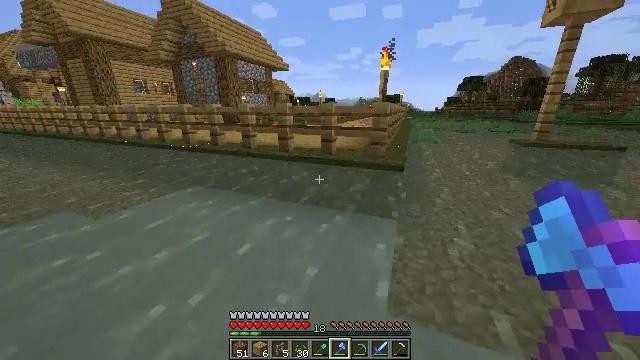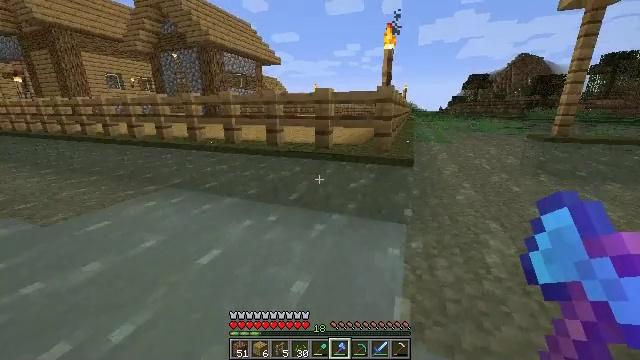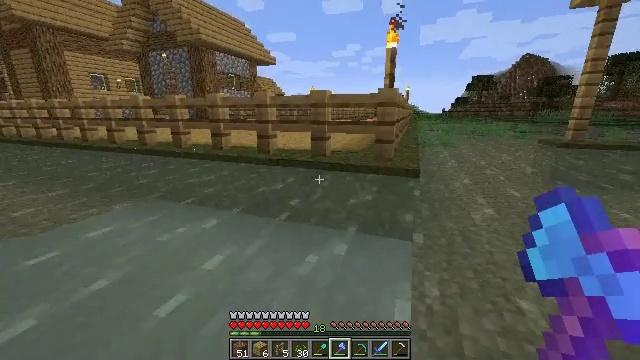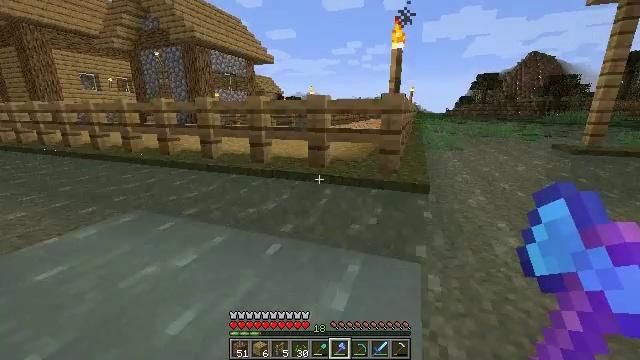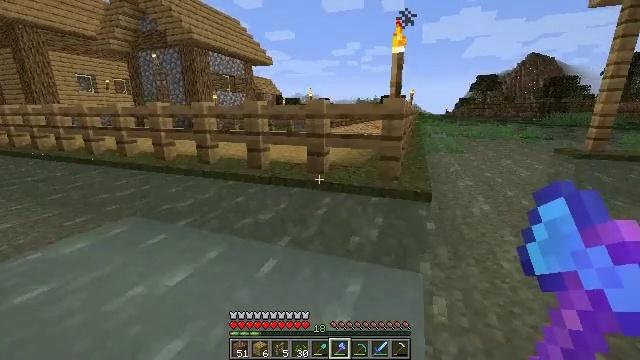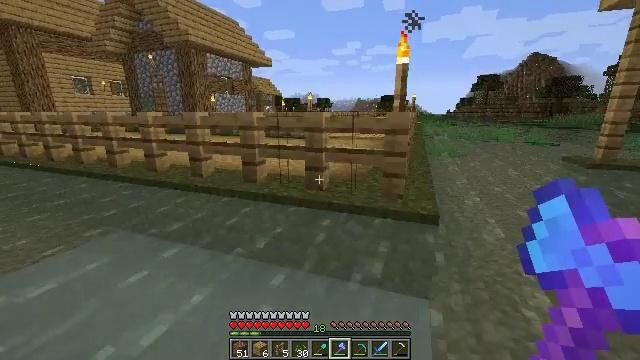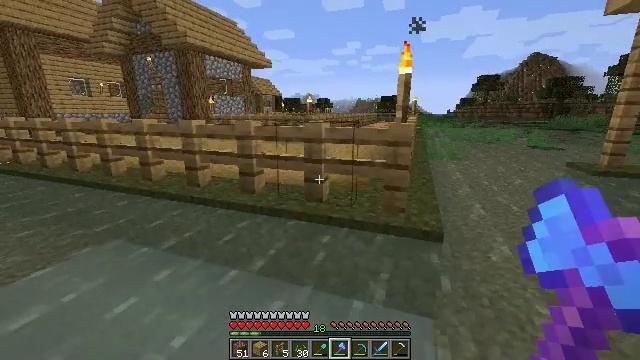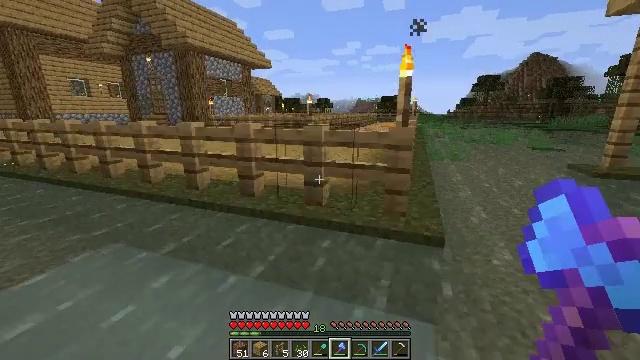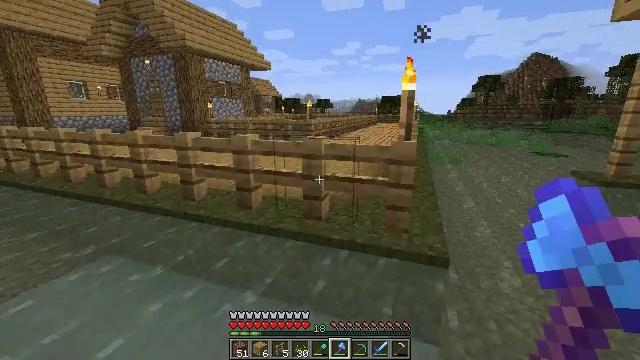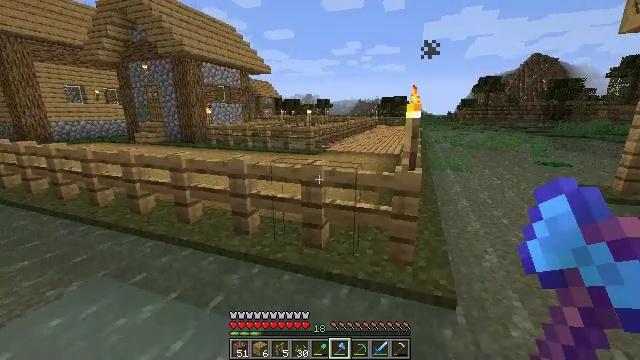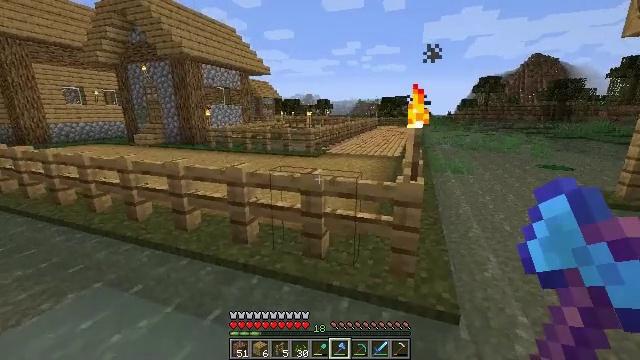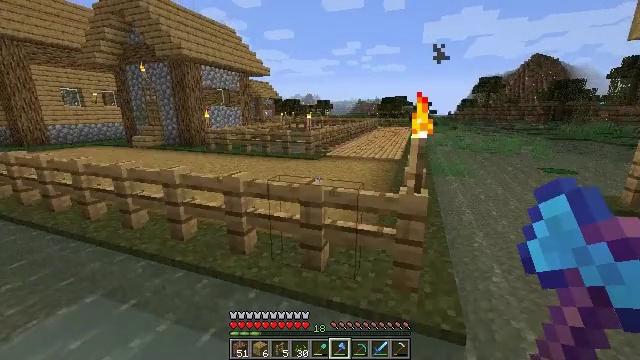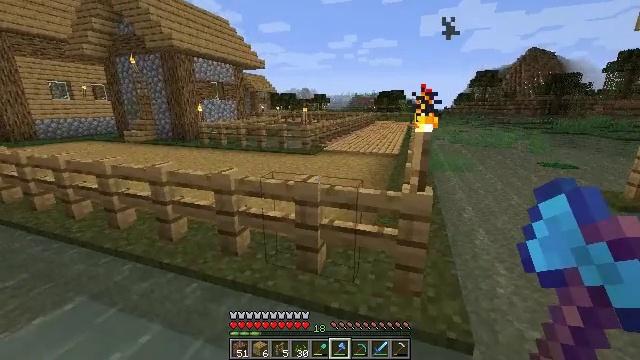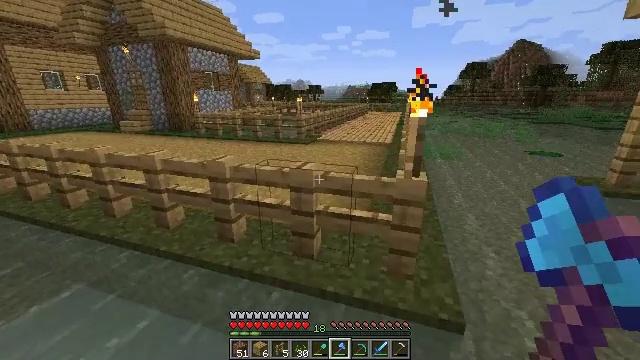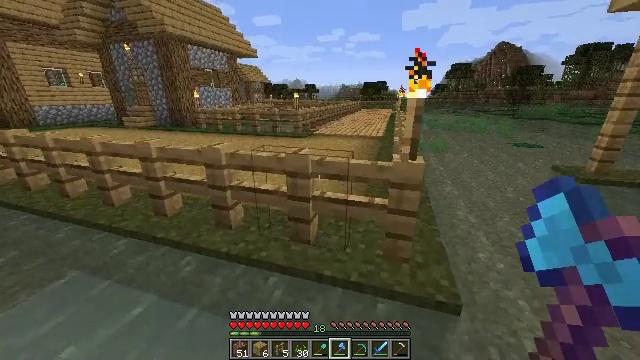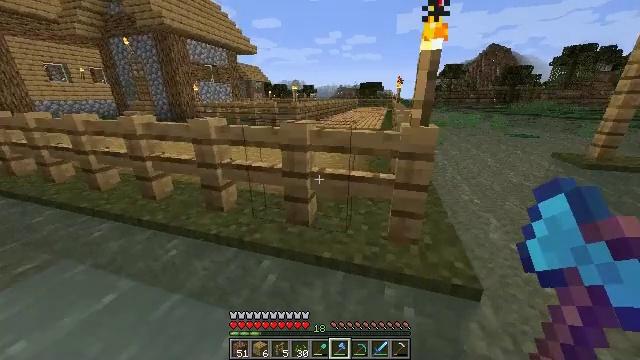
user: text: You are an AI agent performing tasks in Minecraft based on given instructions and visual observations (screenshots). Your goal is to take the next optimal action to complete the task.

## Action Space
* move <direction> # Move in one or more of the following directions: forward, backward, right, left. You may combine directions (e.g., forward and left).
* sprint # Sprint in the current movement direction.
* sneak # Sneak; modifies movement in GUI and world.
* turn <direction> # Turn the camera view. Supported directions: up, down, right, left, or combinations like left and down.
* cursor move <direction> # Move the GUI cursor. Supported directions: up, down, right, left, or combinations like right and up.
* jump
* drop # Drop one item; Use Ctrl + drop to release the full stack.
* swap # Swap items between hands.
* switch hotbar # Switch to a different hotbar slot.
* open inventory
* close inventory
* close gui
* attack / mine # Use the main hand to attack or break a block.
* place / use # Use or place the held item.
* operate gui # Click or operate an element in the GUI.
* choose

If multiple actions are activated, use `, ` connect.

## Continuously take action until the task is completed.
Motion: motion action
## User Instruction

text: Break down the oak fence.
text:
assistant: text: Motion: move forward, sprint, turn right and up, jump
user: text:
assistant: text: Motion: move forward, sprint, turn up, jump
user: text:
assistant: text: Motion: move forward, sprint, jump
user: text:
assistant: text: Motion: move forward, jump
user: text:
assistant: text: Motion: move forward, jump
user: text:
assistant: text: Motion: move forward, jump
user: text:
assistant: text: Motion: move forward, jump
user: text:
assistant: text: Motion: move forward, jump
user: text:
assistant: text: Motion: move forward, jump
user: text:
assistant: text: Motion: move forward, jump
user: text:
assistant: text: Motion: move forward, jump
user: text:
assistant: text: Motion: move forward, sprint, turn down, jump
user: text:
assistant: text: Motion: move forward, sprint, turn right and down, jump
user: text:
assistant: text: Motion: move forward, sprint, turn right and down, jump
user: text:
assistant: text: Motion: move forward, sprint, jump
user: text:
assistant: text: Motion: move forward, turn down, jump
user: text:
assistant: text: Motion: move forward, jump
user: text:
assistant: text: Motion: move forward, jump
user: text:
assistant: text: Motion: move forward, jump
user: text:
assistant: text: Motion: move forward, sprint, jump
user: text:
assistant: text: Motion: move forward, sprint, jump
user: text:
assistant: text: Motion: move forward, sprint, jump
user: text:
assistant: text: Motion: move forward, sprint, turn right and down, jump
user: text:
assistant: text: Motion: move forward, turn down, jump
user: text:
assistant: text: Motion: move forward, turn down, jump
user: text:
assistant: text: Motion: move forward, turn down, jump
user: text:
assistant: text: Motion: move forward, turn down, jump
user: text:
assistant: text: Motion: move forward, turn down, jump
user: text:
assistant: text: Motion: move forward, turn down, jump
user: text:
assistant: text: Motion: move forward, turn down, jump